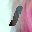
Label: 1